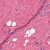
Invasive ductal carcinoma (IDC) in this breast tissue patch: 0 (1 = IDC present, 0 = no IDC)